【题型】选择题　【知识点】立体几何　【难度】easy
陀螺是中国民间的娱乐工具之一，早期陀螺的形状由同底的一个圆柱和一个圆锥组合而成.如图，已知一木制陀螺内接于一体积$\dfrac{256}{3}\pi$的球，其中圆柱的两个底面为球的两个截面，圆锥的顶点在该球的球面上，若圆柱的底面直径为$4\sqrt{3}$，则该陀螺的体积为（\quad）

\vspace{0.3cm}
\noindent\textbf{A．$48\pi$\hfill B．$56\pi$\hfill C．$64\pi$\hfill D．$72\pi$}
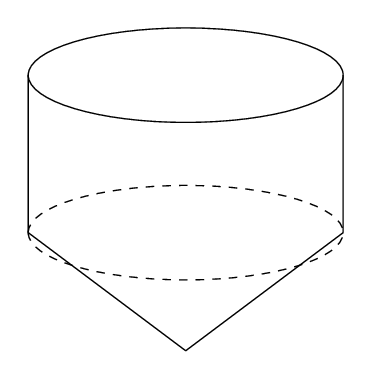
【解答】
\vspace{0.5cm}
\noindent\textbf{【答案】B}

\vspace{0.5cm}
\noindent\textbf{【分析】根据题意易得陀螺的外接球半径$R=4$，球心为圆柱的中心，再利用球的几何性质，分别求出圆柱与圆锥的高，最后根据体积公式，即可求解．}

\vspace{0.5cm}
\noindent\textbf{【详解】根据题意知$\dfrac{4}{3}\pi R^3=\dfrac{256}{3}\pi$，解得$R=4$，球心为圆柱的中心，又圆柱的底面半径$r=2\sqrt{3}$，}
\noindent\textbf{$\therefore$球心到圆柱底面距离$d=\sqrt{R^2-r^2}=2$，}
\noindent\textbf{$\therefore$圆柱的高为$2d=4$，圆锥的高为$R-d=2$，}
\noindent\textbf{$\therefore$该陀螺的体积为$\pi r^2\times4+\dfrac{1}{3}\pi r^2\times2=\pi\times12\times4+\dfrac{1}{3}\times\pi\times12\times2=56\pi$，}
\noindent\textbf{故选：B.}